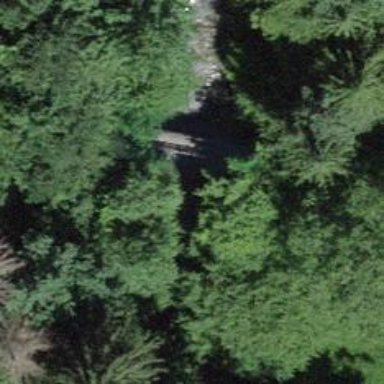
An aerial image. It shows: Path on bridge.